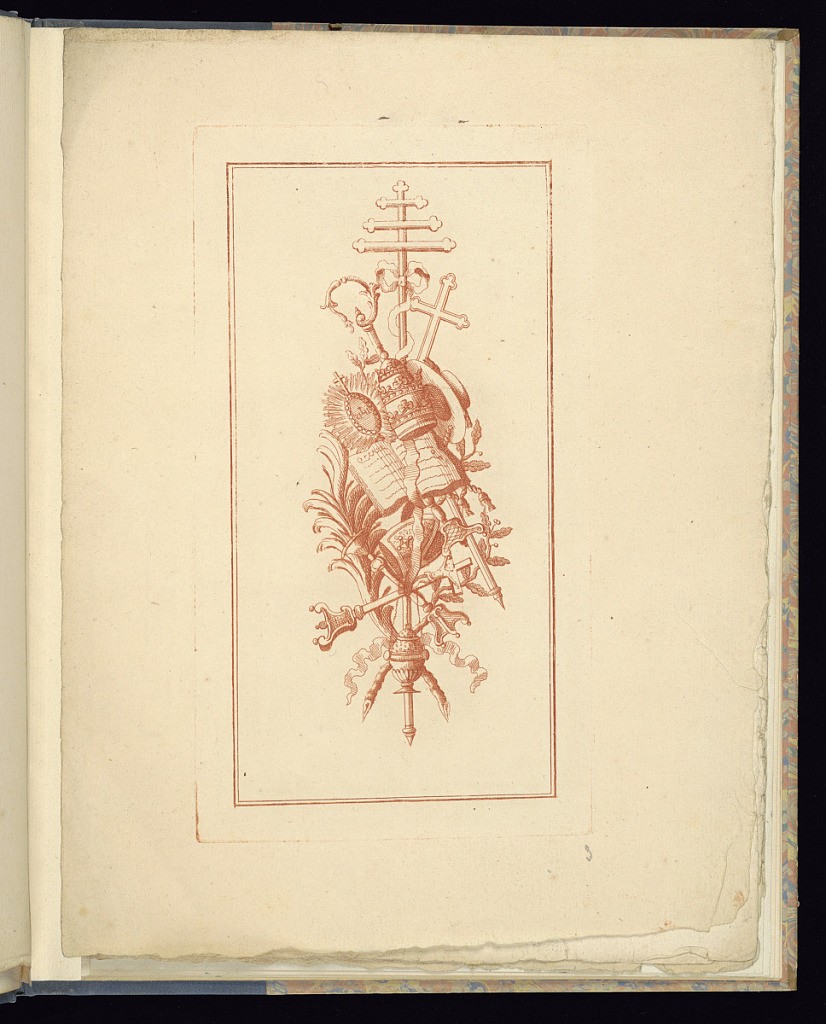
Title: Trophy Design
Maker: P. Moithey, French, active 18th century
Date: mid- 18th–late 18th century
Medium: Etching in red ink on laid paper
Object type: Print
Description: A design for an ecclesiastical hanging trophy printed in red ink, incorporating religious headgear such as mitres, and a galero (large-brimmed cardinal's hat), a crucifix, crosses, thurible, an open book, a monstrance, and a candlestick, intertwined with palm leaves, foliate branches, and ribbons. Another copy of this print in black ink is bound within the same album (1921-6-363-7).